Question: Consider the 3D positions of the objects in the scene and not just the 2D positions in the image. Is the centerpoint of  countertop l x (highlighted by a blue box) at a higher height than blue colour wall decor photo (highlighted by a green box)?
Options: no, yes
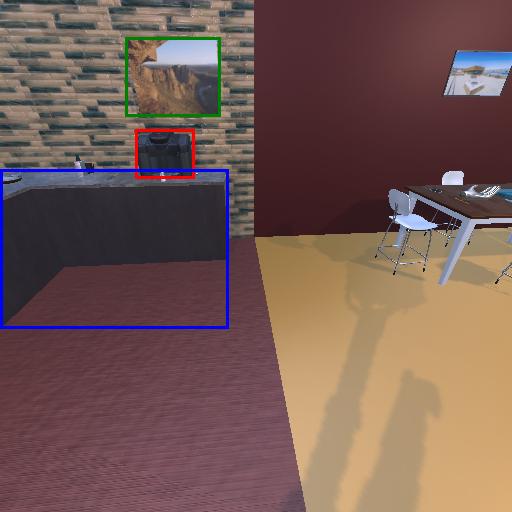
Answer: no